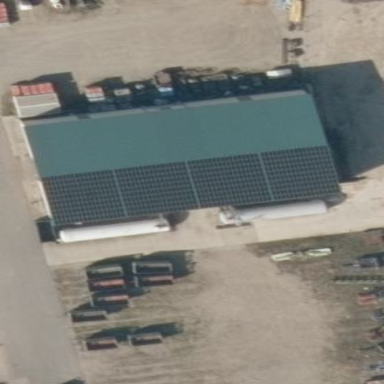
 generating electricity through photovoltaic methods."